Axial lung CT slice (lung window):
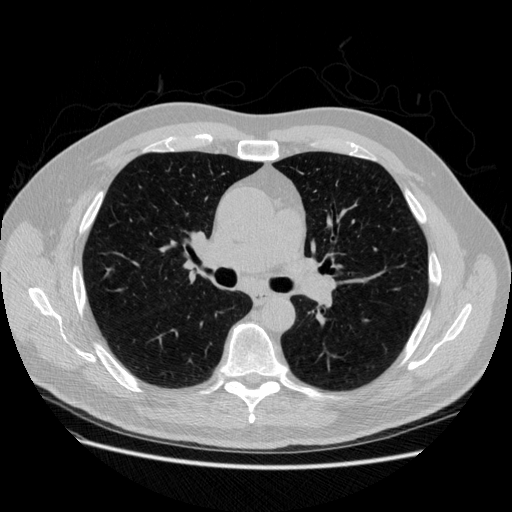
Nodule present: no